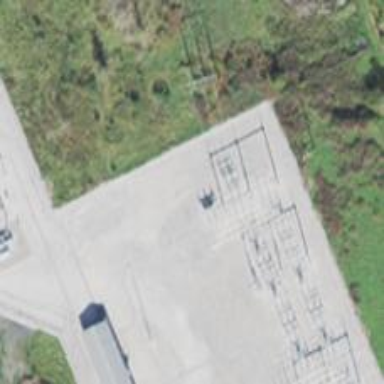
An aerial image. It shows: Switch used for power control.